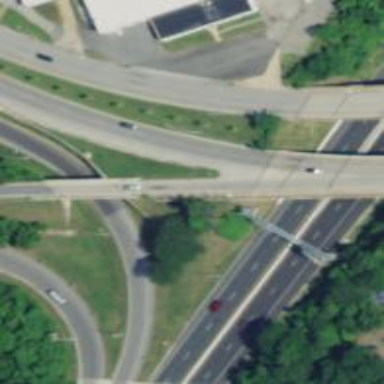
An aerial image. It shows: Asphalt surface bridge on trunk link highway.